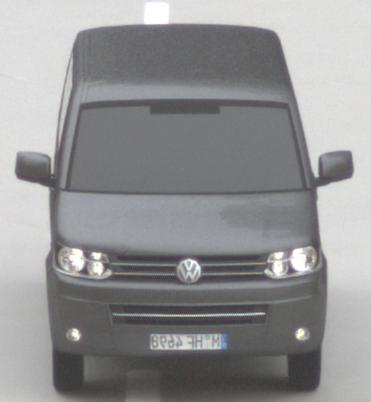
Make: VW Commercial Vehicles (Nutzfahrzeuge)
Model: T5 Multivan 2.0
Detailed model: T5 Multivan
Model produced from: 2009/09
Model produced until: 2013/06
Doors: 4
Color: gray
Road condition: dry road
Daytime: midday
Contrast: low contrast